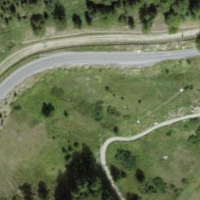
EUNIS habitat code: 26
Species observed at this site:
Equisetum arvense